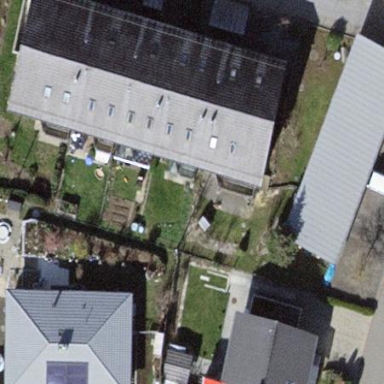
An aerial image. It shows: Residential building with gabled roof.